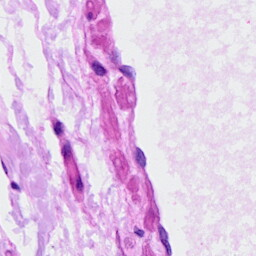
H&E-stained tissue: Ovarian